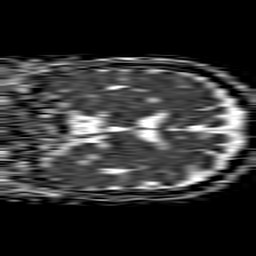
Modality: ADC
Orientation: coronal
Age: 53
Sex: male
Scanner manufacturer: philips
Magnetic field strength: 1.5 T
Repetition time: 4.6 s
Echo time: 0.08631 s